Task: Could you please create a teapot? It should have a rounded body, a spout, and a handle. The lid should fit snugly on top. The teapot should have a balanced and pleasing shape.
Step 213:
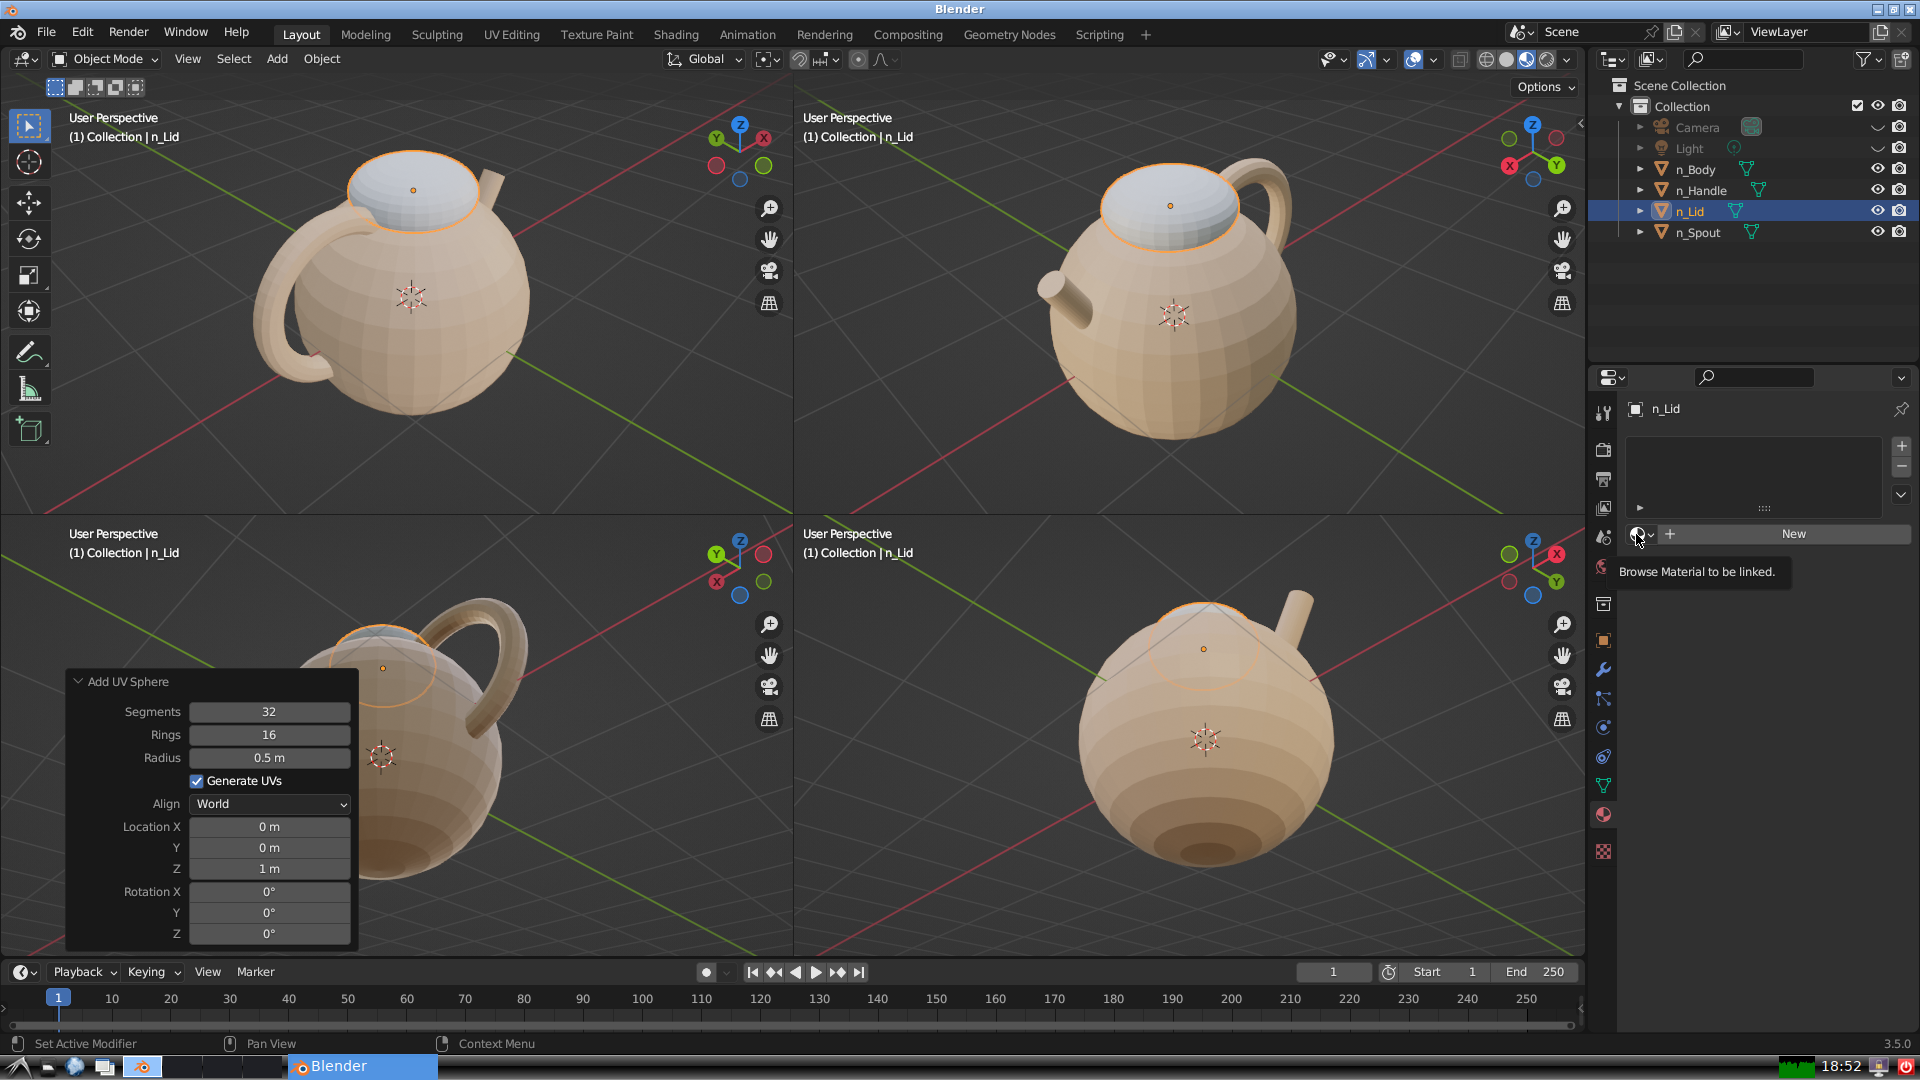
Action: click: no